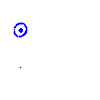
Particle: kaon